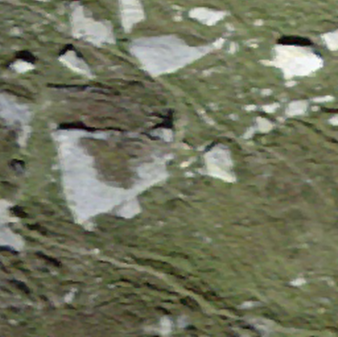
Label: bouldering_area